Interaction volume radius: 10 \u00c5
Interaction volume height: 20 \u00c5
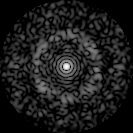
Disorder parameter: 0.7831